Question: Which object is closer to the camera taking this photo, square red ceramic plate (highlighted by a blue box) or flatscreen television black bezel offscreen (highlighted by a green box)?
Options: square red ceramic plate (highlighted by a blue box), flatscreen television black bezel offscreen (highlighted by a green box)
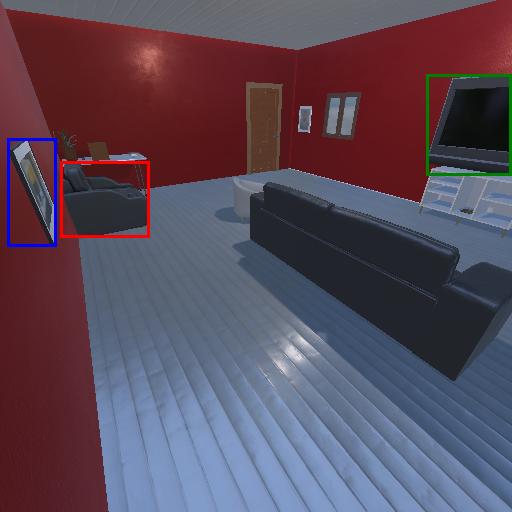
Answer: square red ceramic plate (highlighted by a blue box)